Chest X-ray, PA view. Patient: 60 years old, sex F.
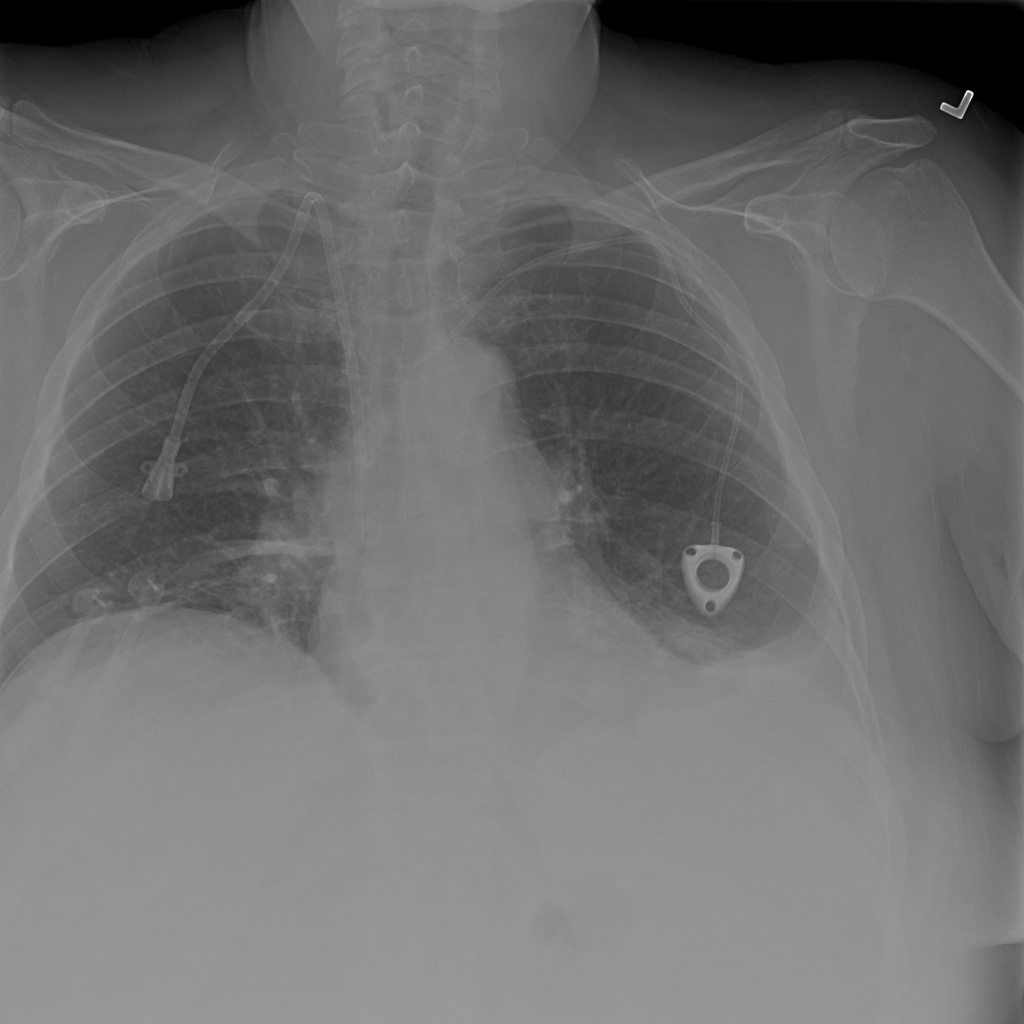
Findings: Effusion